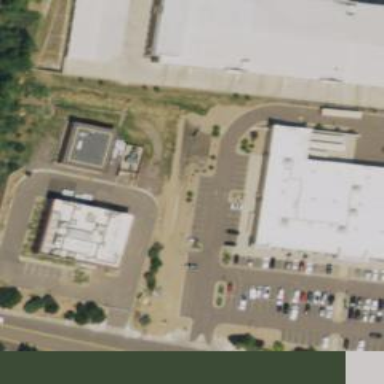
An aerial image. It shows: Retail building.